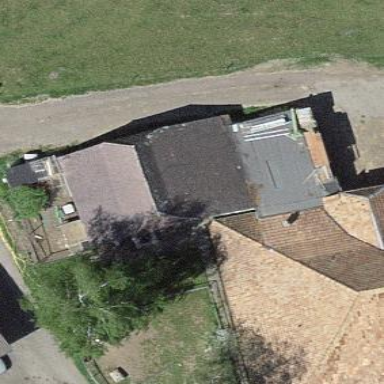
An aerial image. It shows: Barn.